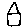
Label: house